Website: home-depot
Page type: account-selection
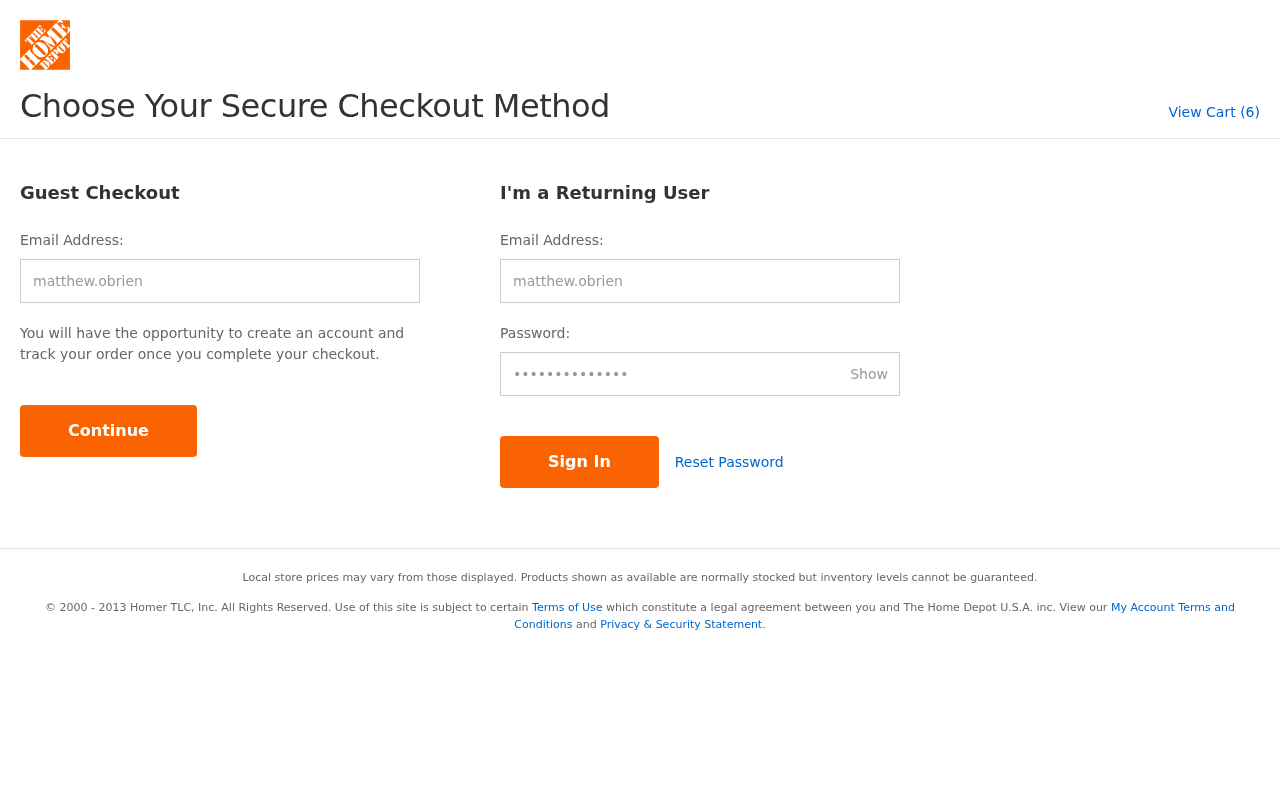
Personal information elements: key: PII_LOGIN_USERNAME
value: matthew.obrien
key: PII_LOGIN_USERNAME2
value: matthew.obrien
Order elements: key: ORDER_NUM_ITEMS
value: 6